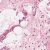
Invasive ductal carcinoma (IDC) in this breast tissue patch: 0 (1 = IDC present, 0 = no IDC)